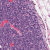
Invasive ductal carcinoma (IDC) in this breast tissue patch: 1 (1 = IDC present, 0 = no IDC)